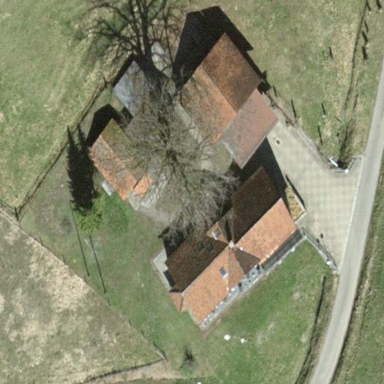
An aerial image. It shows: Farmyard area.